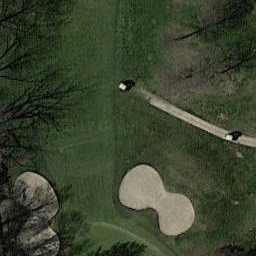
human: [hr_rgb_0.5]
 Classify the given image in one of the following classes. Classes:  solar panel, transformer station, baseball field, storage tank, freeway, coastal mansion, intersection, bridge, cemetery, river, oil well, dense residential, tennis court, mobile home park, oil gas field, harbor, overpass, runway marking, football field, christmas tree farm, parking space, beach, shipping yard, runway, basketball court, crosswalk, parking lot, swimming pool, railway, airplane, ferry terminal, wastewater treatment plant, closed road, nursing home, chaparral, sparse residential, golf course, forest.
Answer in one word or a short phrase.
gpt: golf course